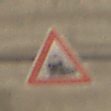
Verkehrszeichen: Bahnuebergang
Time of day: Midday
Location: Roofed (Tunnel)
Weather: NotSpecified
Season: NotSpecified
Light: Natural